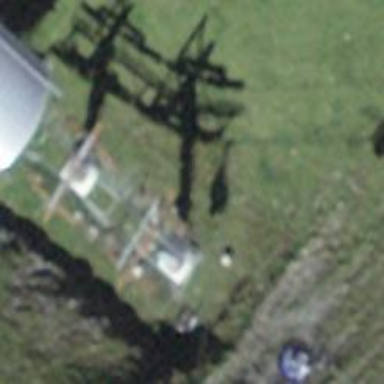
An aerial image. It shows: Pylon for aerialway.